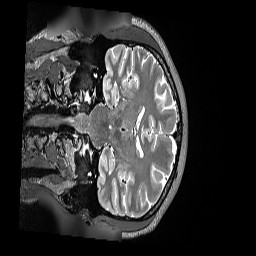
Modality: T2w
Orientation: coronal
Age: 37
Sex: male